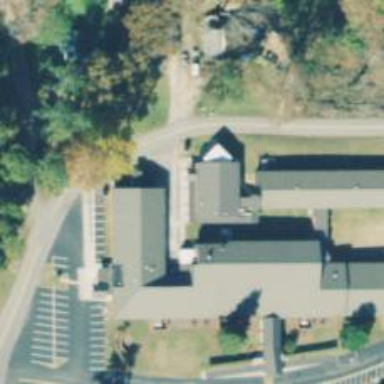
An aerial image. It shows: School.